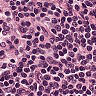
Metastatic tissue present: no